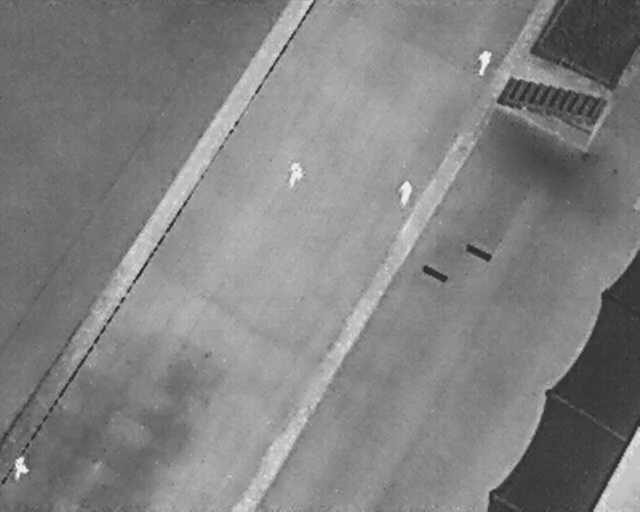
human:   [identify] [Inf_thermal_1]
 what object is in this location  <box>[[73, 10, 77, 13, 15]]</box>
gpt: <ref>1 large person at the top right</ref>